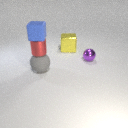
small purple metal sphere to the right of large gray rubber sphere